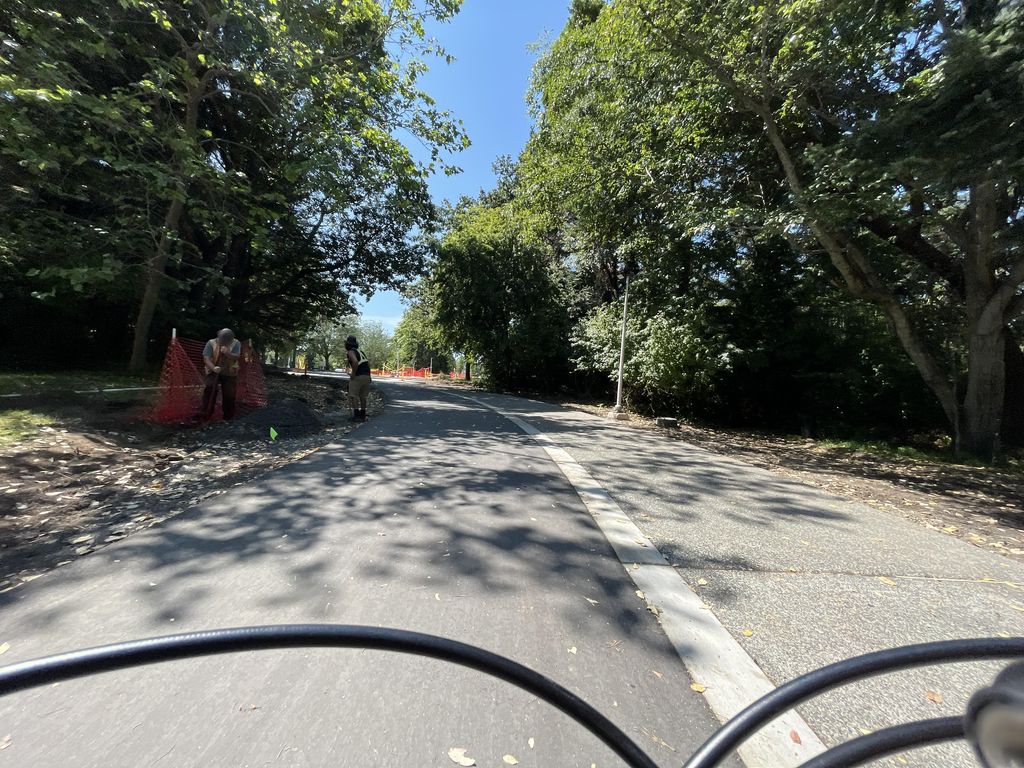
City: victoria